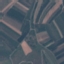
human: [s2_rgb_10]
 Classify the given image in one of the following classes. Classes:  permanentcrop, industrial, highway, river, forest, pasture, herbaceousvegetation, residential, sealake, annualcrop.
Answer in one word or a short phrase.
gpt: PermanentCrop